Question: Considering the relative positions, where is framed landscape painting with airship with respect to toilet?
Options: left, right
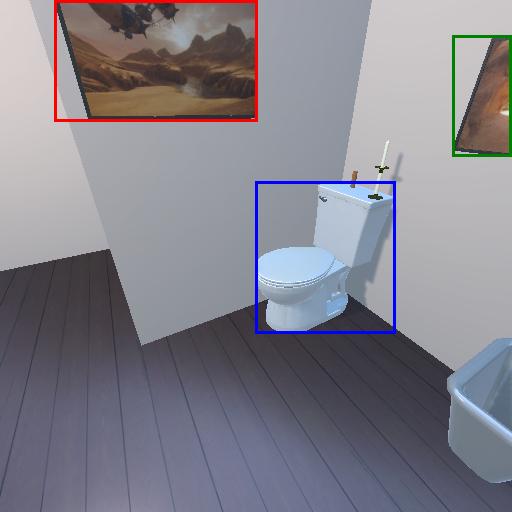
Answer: left